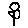
Label: flower